Question: I need to click on each piece to make this rotation, the problem is that the labels start to misalign. And they should be aligned as in the beginning.
'''
var width = 670,
height = 400,
radius = Math.min(width, height) / 2,
raio = 180,
active = !active,
labelr = raio + 30;
const dataStructure = {
data: [{
label: 'Lorem Ipsum 1',
value: 100,
color: 'green'
},
{
label: 'Lorem Ipsum 2',
value: 80,
color: 'red'
},
{
label: 'Lorem Ipsum 3',
value: 45,
color: 'blue'
},
{
label: 'Lorem Ipsum 5',
value: 20,
color: 'yellow'
},
{
label: 'Lorem Ipsum 6',
value: 70,
color: 'orange'
}
]
};
const arc = d3
.arc()
.outerRadius(raio)
.innerRadius(8);
const labelArc = d3
.arc()
.outerRadius(radius - 40)
.innerRadius(radius - 40);
const pie = d3.pie().sort(null).value(100)(dataStructure.data);
const svg = d3
.select('#chart-d3')
.append('svg')
.attr('width', width)
.attr('height', 450)
.attr('class', 'container-svg')
.append('g')
.attr('transform', 'translate(' + width / 2 + ' ,' + height / 2 + ')');
svg.append('g').attr('class', 'labels');
svg.append('g').attr('class', 'slices');
const key = function(d) {
return d.data.label;
};
const slice = svg.select('.slices').selectAll('path.slice').data(pie, key).enter();
// gera os 'pedacos' e coloca efeito
slice
.append('path')
.attr('d', arc)
.attr('stroke', '#F0F1F5')
.attr('stroke-width', '1')
.style('fill', function(d) {
return d.data.color;
})
.on('click', (d, i) => {
var rotate =
110 - ((d.startAngle + d.endAngle) / 2 / Math.PI) * 180;
svg
.transition()
.attr(
'transform',
'translate(' + width / 2 + ' ,' + height / 2 + ') rotate(' + rotate + ')'
)
.duration(1000);
d3.selectAll('text')
.transition()
.attr('transform', function(d) {
var c = labelArc.centroid(d),
x = c[0],
y = c[1],
// pythagorean theorem for hypotenuse
h = Math.sqrt(x * x + y * y);
return (
'translate(' + (x / h) * labelr + ',' + (y / h) * labelr + ') rotate(' + -rotate + ')'
);
})
.attr('text-anchor', function(d) {
return (d.endAngle + d.startAngle) / 2 > Math.PI ? 'end' : 'start';
})
.duration(1000);
});
// label
const text = svg.select('.labels').selectAll('text').data(pie, key).enter();
text
.append('text')
.attr('dy', '.35em')
.text((d) => {
return d.data.label
})
.style('fill', '#47484c')
.attr('font-family', 'Bradesco Sans')
.attr('font-size', '14px')
.attr('font-weight', '500')
.attr('id', function(d, i) {
return 'legend-' + i;
})
.attr('transform', function(d) {
var c = labelArc.centroid(d),
x = c[0],
y = c[1],
// pythagorean theorem for hypotenuse
h = Math.sqrt(x * x + y * y);
return 'translate(' + (x / h) * labelr + ',' + (y / h) * labelr + ')';
})
.attr('text-anchor', function(d) {
// are we past the center?
return (d.endAngle + d.startAngle) / 2 > Math.PI ? 'end' : 'start';
});
// d3.select('#circle-icon-0').dispatch('click');
'''
'''
<script src="http://d3js.org/d3.v5.min.js"></script>
<div id="chart-d3"></div>
'''

Code <URL>
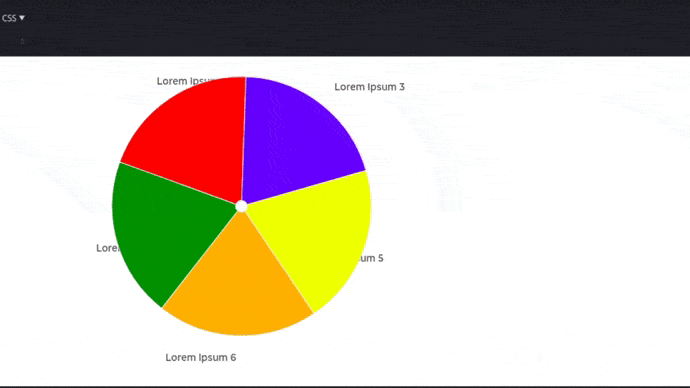
Answer: You forgot to account for the rotation in the calculation of 'text-anchor'. When I fixed that, however, you got jumpy behaviour, since the property is not animatable.
I see some workarounds:
1. Increase labelr and use text-anchor: middle; consistently, see the example below;
'''
var width = 670,
height = 400,
radius = Math.min(width, height) / 2,
raio = 180,
active = !active,
labelr = raio + 45;
const dataStructure = {
data: [{
label: 'Lorem Ipsum 1',
value: 100,
color: 'green'
},
{
label: 'Lorem Ipsum 2',
value: 80,
color: 'red'
},
{
label: 'Lorem Ipsum 3',
value: 45,
color: 'blue'
},
{
label: 'Lorem Ipsum 5',
value: 20,
color: 'yellow'
},
{
label: 'Lorem Ipsum 6',
value: 70,
color: 'orange'
}
]
};
const arc = d3
.arc()
.outerRadius(raio)
.innerRadius(8);
const labelArc = d3
.arc()
.outerRadius(radius - 40)
.innerRadius(radius - 40);
const pie = d3.pie().sort(null).value(100)(dataStructure.data);
const svg = d3
.select('#chart-d3')
.append('svg')
.attr('width', width)
.attr('height', 450)
.attr('class', 'container-svg')
.append('g')
.attr('transform', 'translate(' + width / 2 + ' ,' + height / 2 + ')');
svg.append('g').attr('class', 'labels');
svg.append('g').attr('class', 'slices');
const key = function(d) {
return d.data.label;
};
const slice = svg.select('.slices').selectAll('path.slice').data(pie, key).enter();
// gera os 'pedacos' e coloca efeito
slice
.append('path')
.attr('d', arc)
.attr('stroke', '#F0F1F5')
.attr('stroke-width', '1')
.style('fill', function(d) {
return d.data.color;
})
.on('click', (d, i) => {
var rotate = 110 - ((d.startAngle + d.endAngle) / 2 / Math.PI) * 180;
svg
.transition()
.attr(
'transform',
'translate(' + width / 2 + ' ,' + height / 2 + ') rotate(' + rotate + ')'
)
.duration(1000);
d3.selectAll('text')
.transition()
.attr('transform', function(d) {
var c = labelArc.centroid(d),
x = c[0],
y = c[1],
// pythagorean theorem for hypotenuse
h = Math.sqrt(x * x + y * y);
return (
'translate(' + (x / h) * labelr + ',' + (y / h) * labelr + ') rotate(' + -rotate + ')'
);
})
.duration(1000);
});
// label
const text = svg.select('.labels').selectAll('text').data(pie, key).enter();
text
.append('text')
.attr('dy', '.35em')
.text((d) => {
return d.data.label
})
.style('fill', '#47484c')
.attr('font-family', 'Bradesco Sans')
.attr('font-size', '14px')
.attr('font-weight', '500')
.attr('id', function(d, i) {
return 'legend-' + i;
})
.attr('transform', function(d) {
var c = labelArc.centroid(d),
x = c[0],
y = c[1],
// pythagorean theorem for hypotenuse
h = Math.sqrt(x * x + y * y);
return 'translate(' + (x / h) * labelr + ',' + (y / h) * labelr + ')';
})
.attr('text-anchor', 'middle');
// d3.select('#circle-icon-0').dispatch('click');
'''
'''
<script src="http://d3js.org/d3.v5.min.js"></script>
<div id="chart-d3"></div>
'''
1. If the label should change position, then calculate the width of the label, and adjust dx gradually. When the animation is complete, reset dx and set the correct text-anchor value. This is more of a hassle of course, but could be a workaround if you really don't want to use text-anchor: middle.
'''
var width = 670,
height = 400,
radius = Math.min(width, height) / 2,
raio = 180,
active = !active,
labelr = raio + 30;
const dataStructure = {
data: [{
label: 'Lorem Ipsum 1',
value: 100,
color: 'green'
},
{
label: 'Lorem Ipsum 2',
value: 80,
color: 'red'
},
{
label: 'Lorem Ipsum 3',
value: 45,
color: 'blue'
},
{
label: 'Lorem Ipsum 5',
value: 20,
color: 'yellow'
},
{
label: 'Lorem Ipsum 6',
value: 70,
color: 'orange'
}
]
};
const arc = d3
.arc()
.outerRadius(raio)
.innerRadius(8);
const labelArc = d3
.arc()
.outerRadius(radius - 40)
.innerRadius(radius - 40);
const pie = d3.pie().sort(null).value(100)(dataStructure.data);
const svg = d3
.select('#chart-d3')
.append('svg')
.attr('width', width)
.attr('height', 450)
.attr('class', 'container-svg')
.append('g')
.attr('transform', 'translate(' + width / 2 + ' ,' + height / 2 + ')');
svg.append('g').attr('class', 'labels');
svg.append('g').attr('class', 'slices');
const key = function(d) {
return d.data.label;
};
const slice = svg.select('.slices').selectAll('path.slice').data(pie, key).enter();
// gera os 'pedacos' e coloca efeito
slice
.append('path')
.attr('d', arc)
.attr('stroke', '#F0F1F5')
.attr('stroke-width', '1')
.style('fill', function(d) {
return d.data.color;
})
.on('click', (d, i) => {
var rotate = 110 - ((d.startAngle + d.endAngle) / 2 / Math.PI) * 180;
var rotateRads = rotate / 360 * (Math.PI * 2);
svg
.transition()
.attr(
'transform',
'translate(' + width / 2 + ' ,' + height / 2 + ') rotate(' + rotate + ')'
)
.duration(1000);
d3.selectAll('text')
.attr('dx', 0)
.transition()
.attr('transform', function(d) {
var c = labelArc.centroid(d),
x = c[0],
y = c[1],
// pythagorean theorem for hypotenuse
h = Math.sqrt(x * x + y * y);
return (
'translate(' + (x / h) * labelr + ',' + (y / h) * labelr + ') rotate(' + -rotate + ')'
);
})
.attr('dx', function(d) {
// Will their text-anchor change?
const oldAnchor = d3.select(this).attr('text-anchor');
// + 2*PI to make it always positive, then modulo
const newAngle =
((d.endAngle + d.startAngle) / 2 + rotateRads + 2 * Math.PI) % (Math.PI * 2);
const newAnchor = newAngle > Math.PI ? 'end' : 'start';
if (oldAnchor === newAnchor) {
return 0;
}
if (newAnchor === 'end') {
return -this.getBBox().width;
}
return this.getBBox().width;
})
.duration(1000)
.on('end', function(d, i) {
d3.select(this)
.attr('dx', 0)
.attr('text-anchor', function(d) {
const newAngle =
((d.endAngle + d.startAngle) / 2 + rotateRads + 2 * Math.PI) % (Math.PI * 2);
return newAngle > Math.PI ? 'end' : 'start';
});
});
});
// label
const text = svg.select('.labels').selectAll('text').data(pie, key).enter();
text
.append('text')
.attr('dy', '.35em')
.text((d) => {
return d.data.label
})
.style('fill', '#47484c')
.attr('font-family', 'Bradesco Sans')
.attr('font-size', '14px')
.attr('font-weight', '500')
.attr('id', function(d, i) {
return 'legend-' + i;
})
.attr('transform', function(d) {
var c = labelArc.centroid(d),
x = c[0],
y = c[1],
// pythagorean theorem for hypotenuse
h = Math.sqrt(x * x + y * y);
return 'translate(' + (x / h) * labelr + ',' + (y / h) * labelr + ')';
})
.attr('text-anchor', function(d) {
return (d.endAngle + d.startAngle) / 2 > Math.PI ? 'end' : 'start';
});
// d3.select('#circle-icon-0').dispatch('click');
'''
'''
<script src="http://d3js.org/d3.v5.min.js"></script>
<div id="chart-d3"></div>
'''